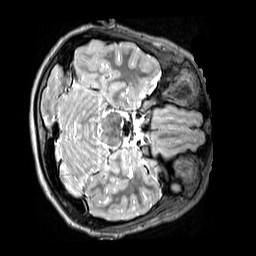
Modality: T2w
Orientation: axial
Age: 11
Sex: male
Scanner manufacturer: siemens
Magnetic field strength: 3 T
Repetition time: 3.2 s
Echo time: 0.408 s